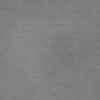
Atmospheric dust classification: dusty